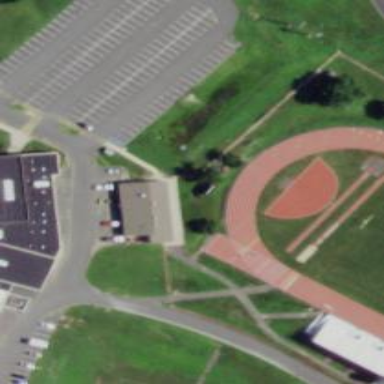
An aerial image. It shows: Track in leisure land.